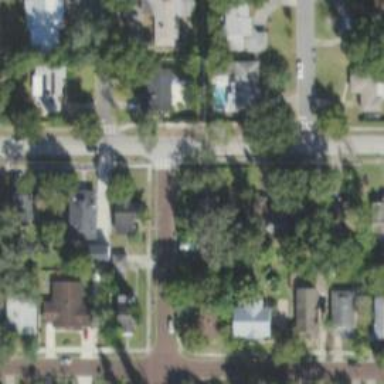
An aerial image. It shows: Residential road with sidewalk on the left side.